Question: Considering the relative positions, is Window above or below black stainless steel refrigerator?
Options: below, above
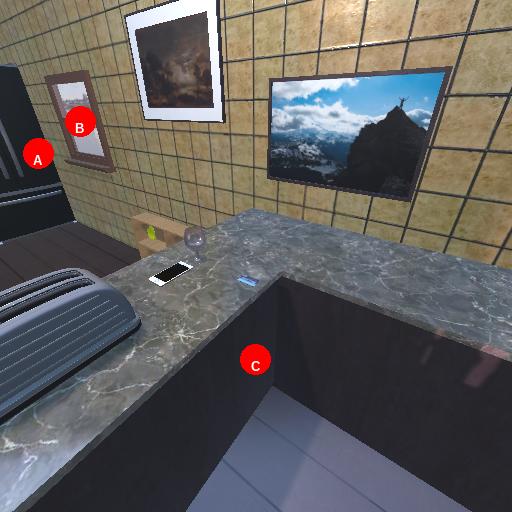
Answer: below